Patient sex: F
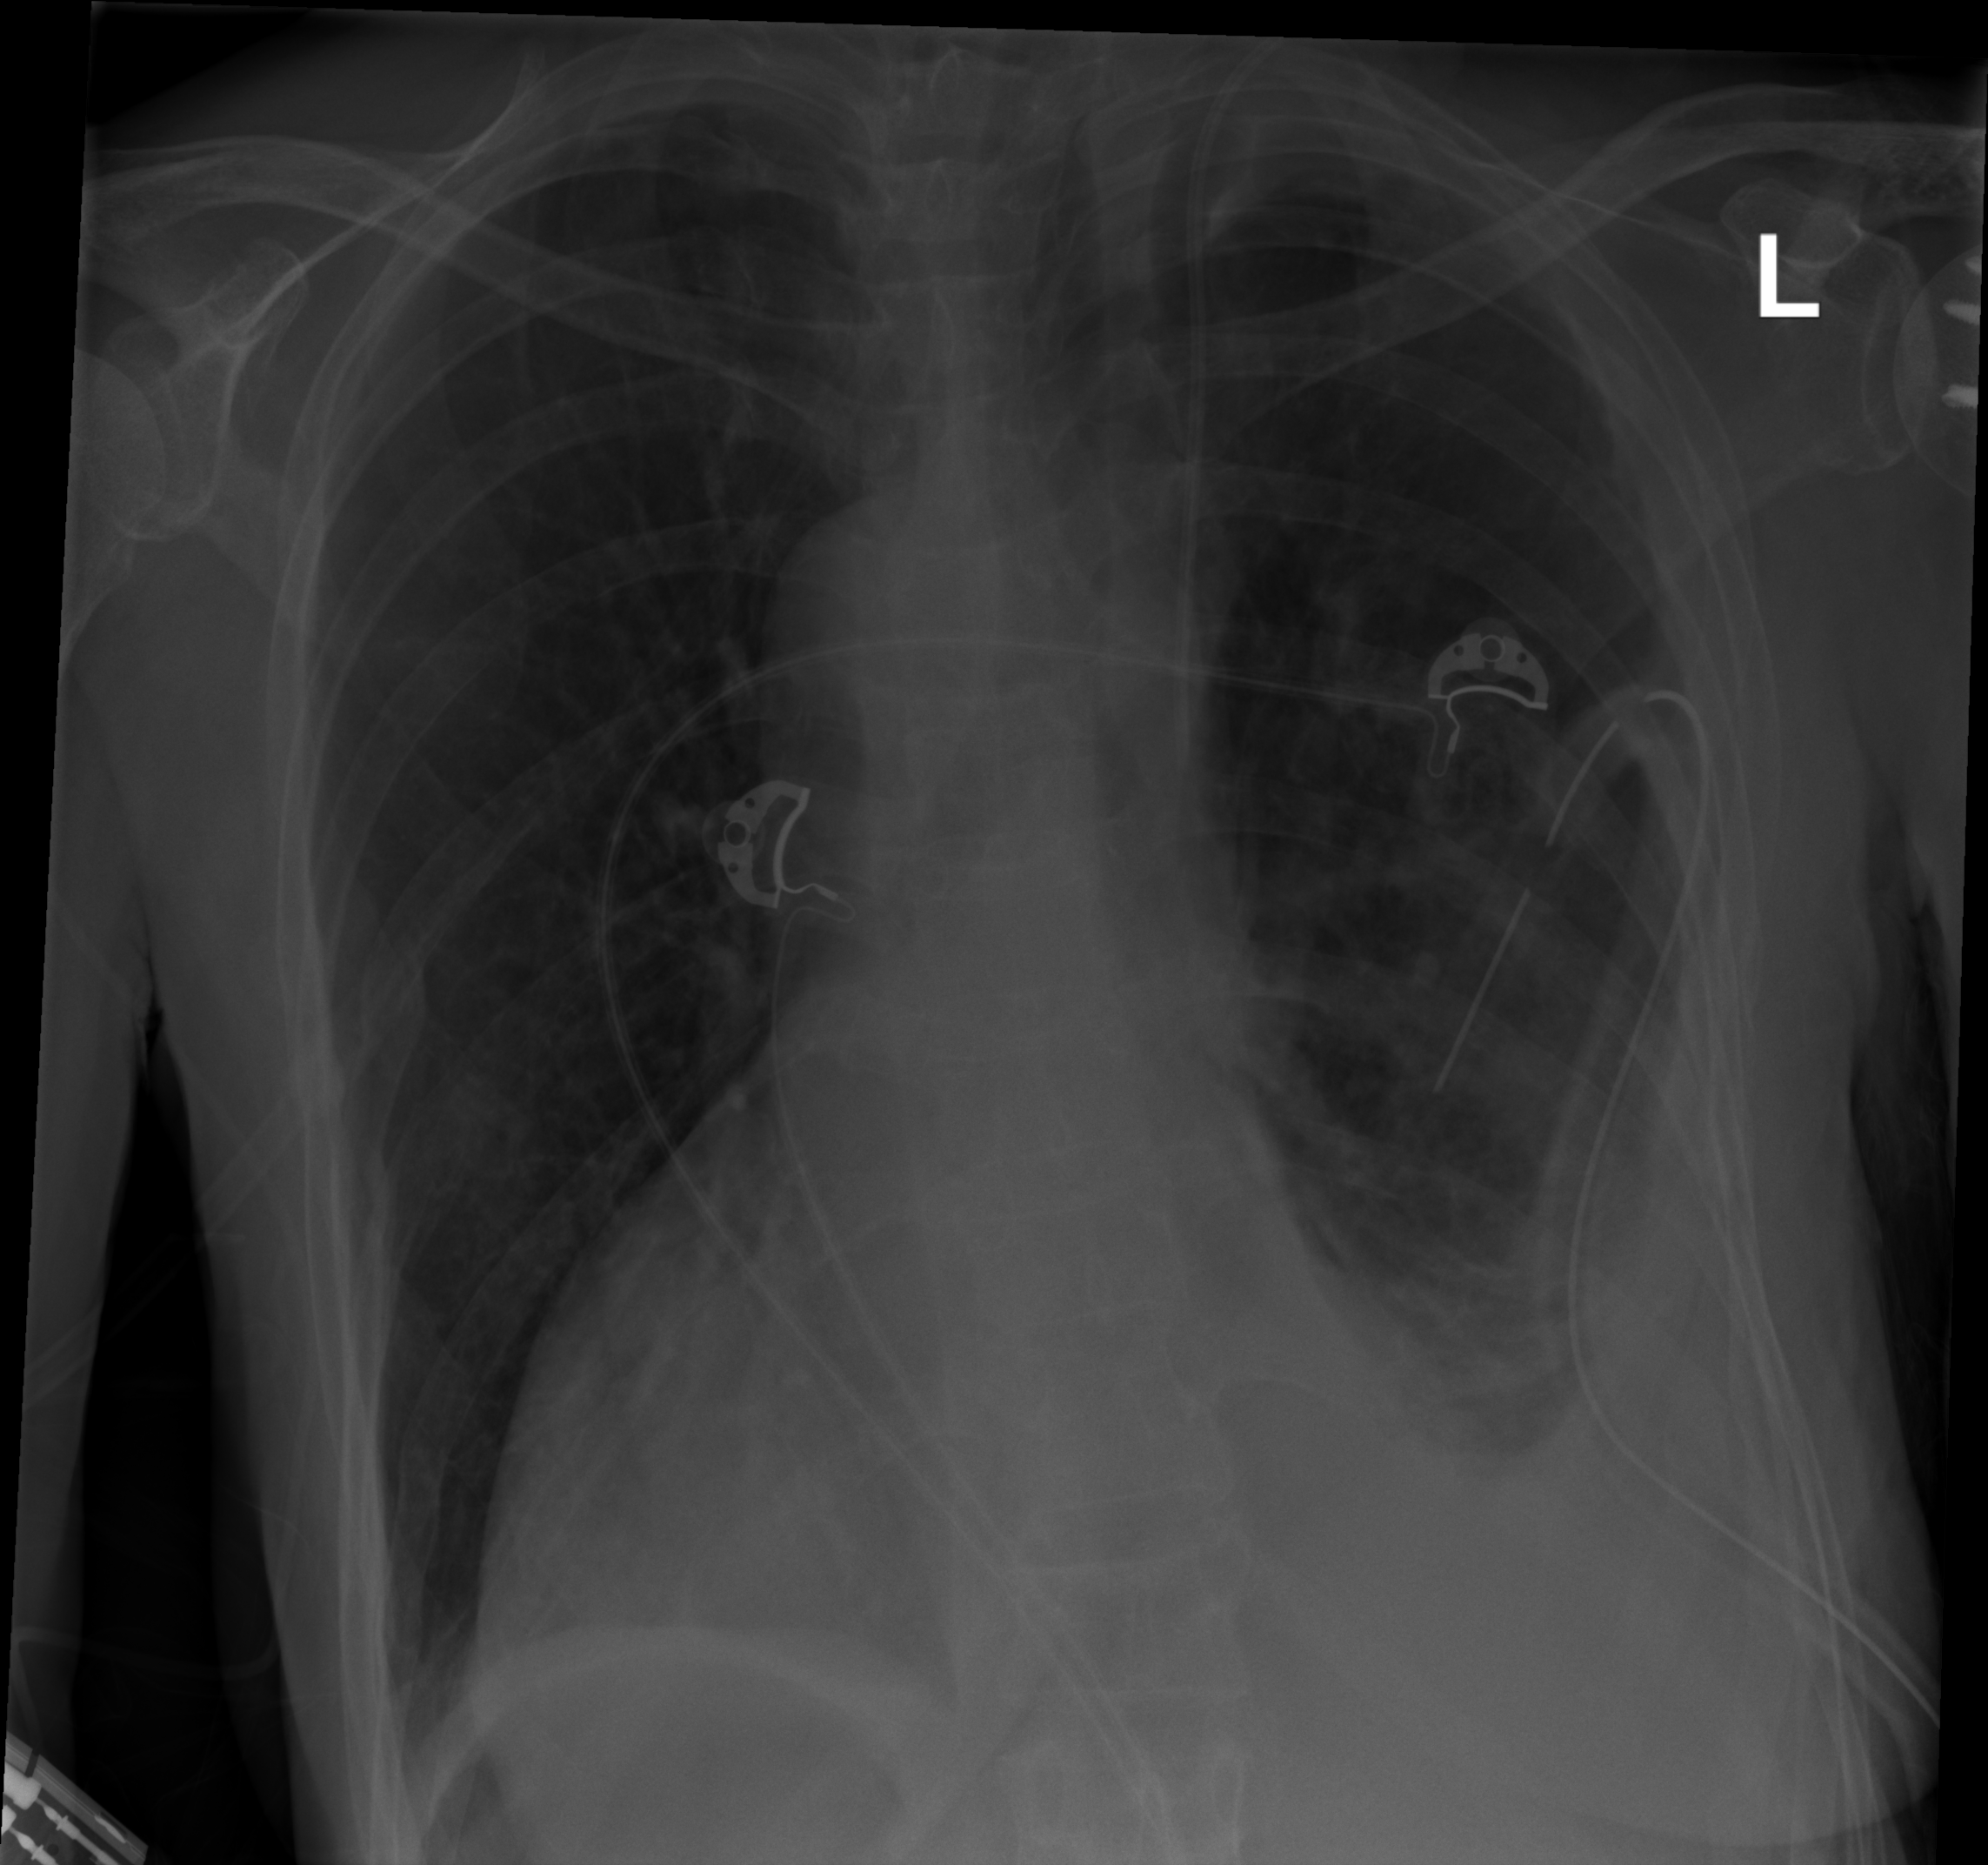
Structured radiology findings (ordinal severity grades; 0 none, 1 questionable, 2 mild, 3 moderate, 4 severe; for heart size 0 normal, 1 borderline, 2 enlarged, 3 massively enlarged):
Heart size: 2
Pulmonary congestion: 0
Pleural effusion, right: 0
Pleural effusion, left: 3
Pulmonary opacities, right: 0
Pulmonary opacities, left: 2
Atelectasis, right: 0
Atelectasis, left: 3